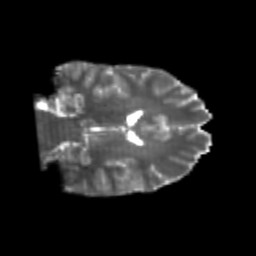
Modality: T2w
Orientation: coronal
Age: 20
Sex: male
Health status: healthy
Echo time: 0.074 s